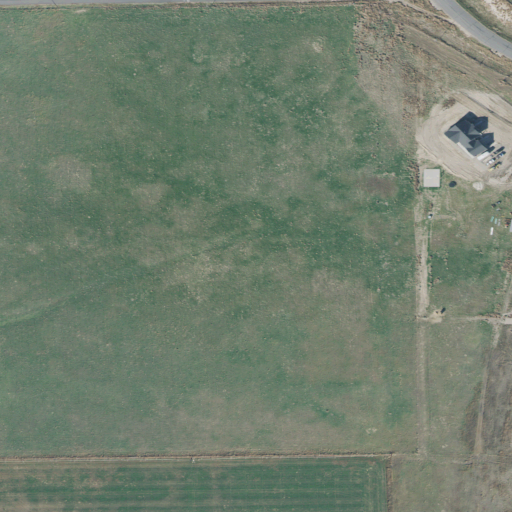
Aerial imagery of valley in Utah named Old Canyon containing cultivated crops, grassland, pasture, low intensity development, open development, and shrub